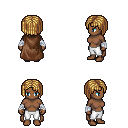
a pixel art fantasy rpg character, female body template, human, dark skin, brown cape, white pants, blonde pageboy hairstyle, white cloth bandages, four views (front, back, left, right), 2x2 character sprite sheet, small pixel art, hard edges, no anti-aliasing